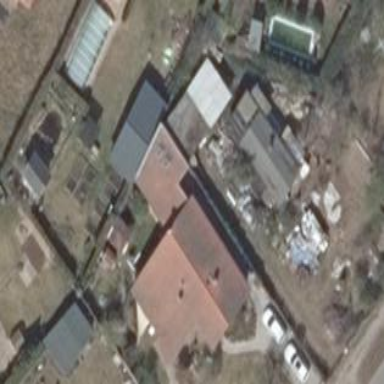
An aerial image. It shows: Detached building with gabled roof.